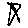
Label: star